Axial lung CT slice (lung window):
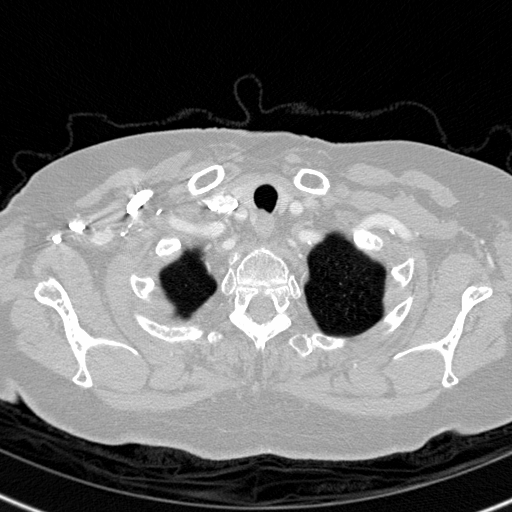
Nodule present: no